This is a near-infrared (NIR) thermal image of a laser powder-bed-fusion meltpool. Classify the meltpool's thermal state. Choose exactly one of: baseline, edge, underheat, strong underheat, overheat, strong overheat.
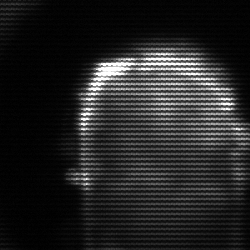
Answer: baseline